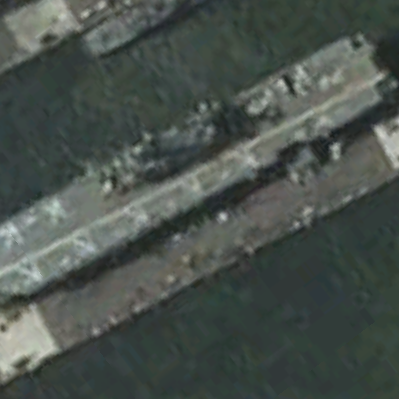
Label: assault